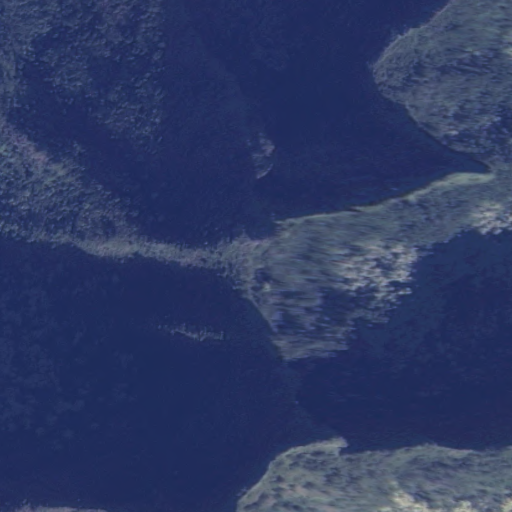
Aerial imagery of mountain in Hawaii named Maunahou containing only unknown